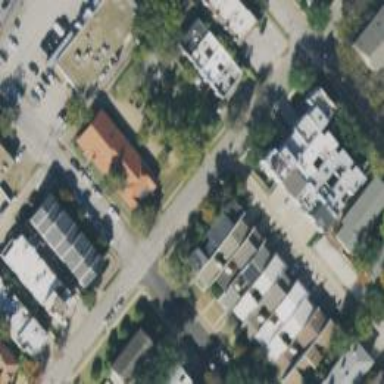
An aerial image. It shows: Residential road with separate sidewalk.